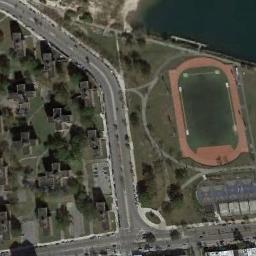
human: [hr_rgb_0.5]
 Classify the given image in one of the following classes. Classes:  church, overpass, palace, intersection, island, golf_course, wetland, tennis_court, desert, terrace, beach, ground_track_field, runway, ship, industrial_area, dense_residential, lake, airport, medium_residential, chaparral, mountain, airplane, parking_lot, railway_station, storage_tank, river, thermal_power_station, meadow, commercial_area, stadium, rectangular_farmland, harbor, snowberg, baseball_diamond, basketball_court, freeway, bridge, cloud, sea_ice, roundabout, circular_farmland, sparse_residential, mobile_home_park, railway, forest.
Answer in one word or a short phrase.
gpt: ground_track_field